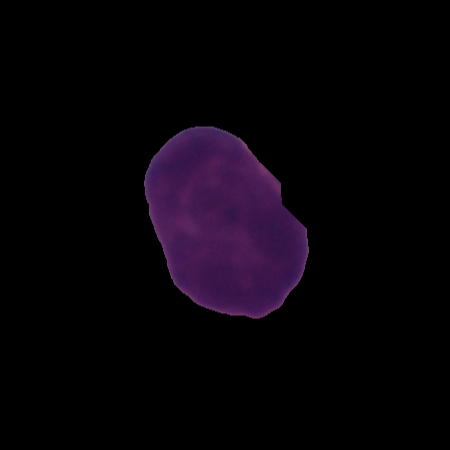
Label: healthy